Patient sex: M
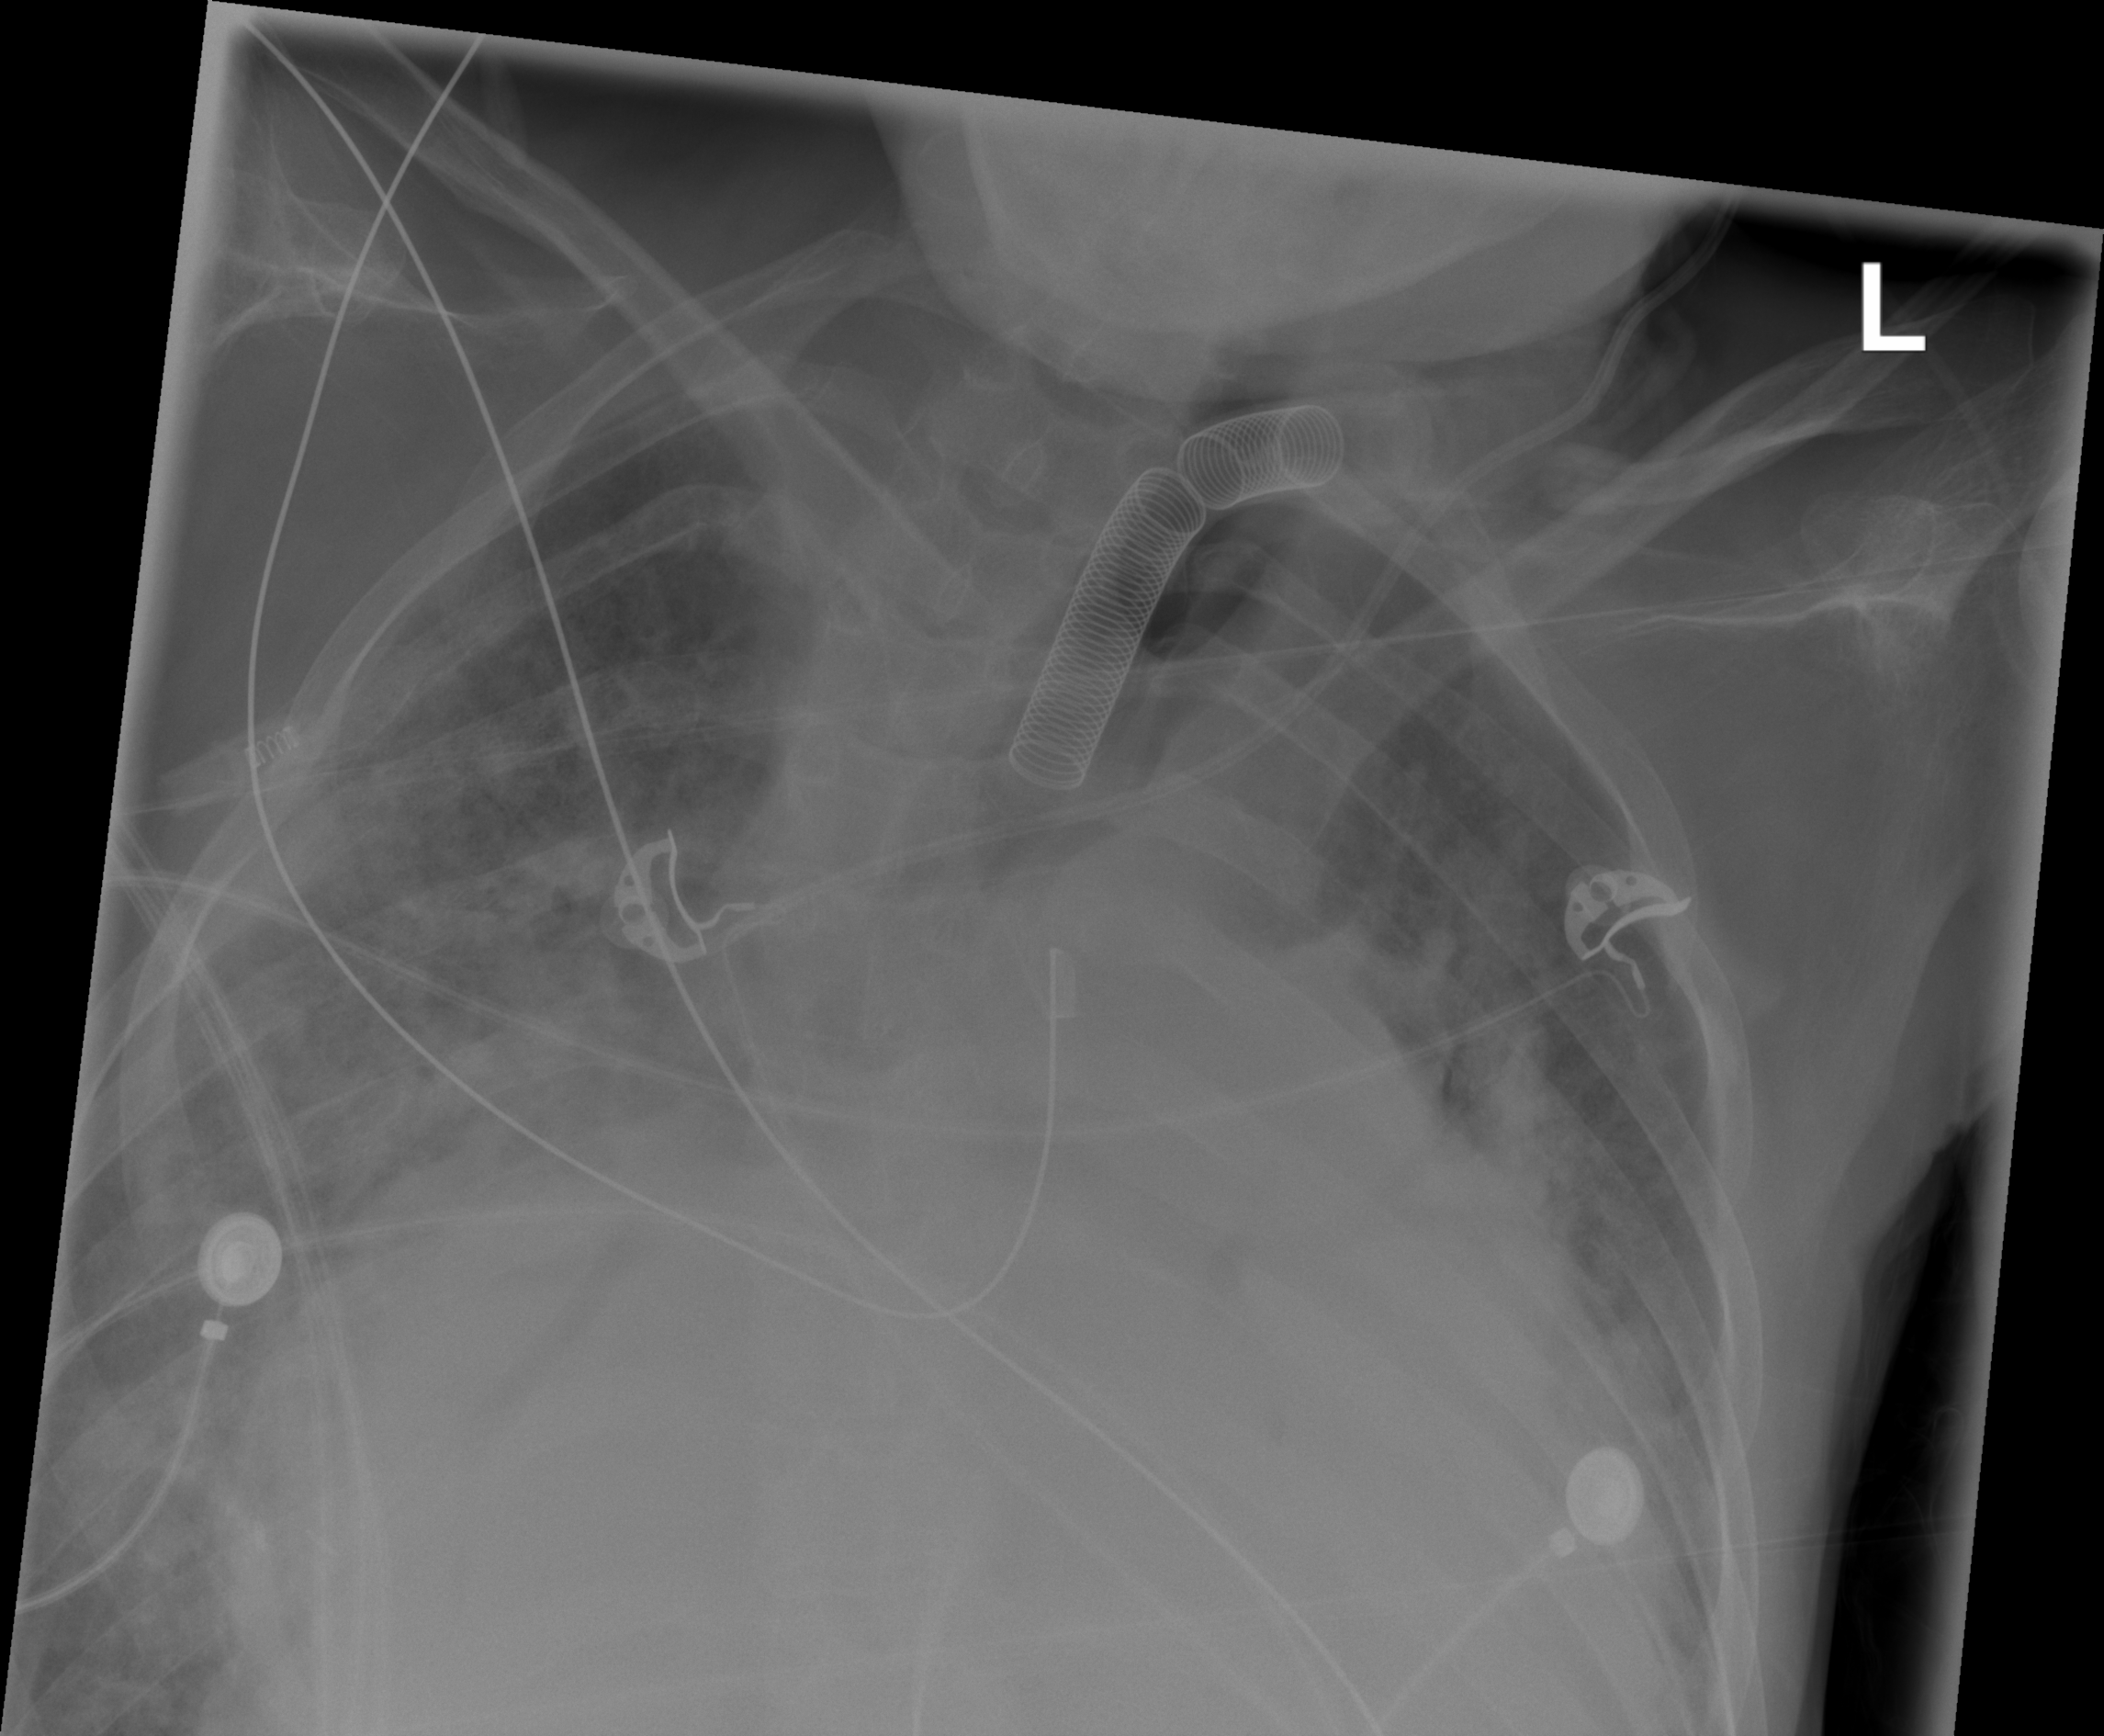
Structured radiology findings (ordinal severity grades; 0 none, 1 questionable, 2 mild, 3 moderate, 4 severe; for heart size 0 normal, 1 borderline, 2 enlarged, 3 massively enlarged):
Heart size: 3
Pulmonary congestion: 2
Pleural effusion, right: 2
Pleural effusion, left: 2
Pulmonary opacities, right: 2
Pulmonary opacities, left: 2
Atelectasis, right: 2
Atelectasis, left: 2